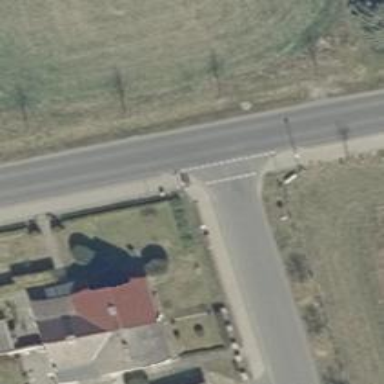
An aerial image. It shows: Road with "give way" sign.